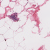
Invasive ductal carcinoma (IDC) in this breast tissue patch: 0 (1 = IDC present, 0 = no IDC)